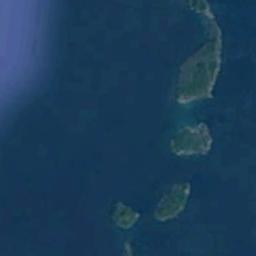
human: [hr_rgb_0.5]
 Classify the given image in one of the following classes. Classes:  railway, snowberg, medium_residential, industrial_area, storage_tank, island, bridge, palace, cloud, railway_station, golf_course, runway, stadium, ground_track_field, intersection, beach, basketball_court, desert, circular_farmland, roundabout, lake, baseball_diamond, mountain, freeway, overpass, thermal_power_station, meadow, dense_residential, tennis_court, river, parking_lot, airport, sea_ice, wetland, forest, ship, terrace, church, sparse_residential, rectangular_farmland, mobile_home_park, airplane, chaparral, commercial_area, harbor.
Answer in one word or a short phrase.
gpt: island